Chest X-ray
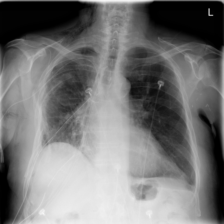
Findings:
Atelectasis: negative
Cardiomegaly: negative
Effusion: negative
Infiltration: negative
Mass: negative
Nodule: negative
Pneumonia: negative
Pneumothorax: positive
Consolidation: negative
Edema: negative
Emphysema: positive
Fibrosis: negative
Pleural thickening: negative
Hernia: negative